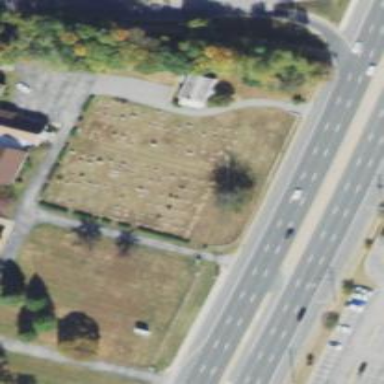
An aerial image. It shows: Cemetery.